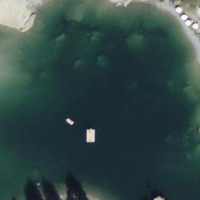
EUNIS habitat code: 14
Species observed at this site:
Lathyrus vernus
Cephalanthera rubra
Petasites albus
Fagus sylvatica
Vaccinium vitis-idaea
Anthericum ramosum
Erebia aethiops
Populus tremula